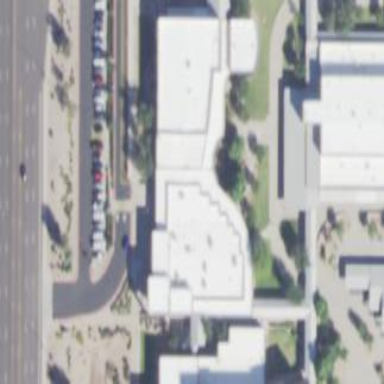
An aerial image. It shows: School building.